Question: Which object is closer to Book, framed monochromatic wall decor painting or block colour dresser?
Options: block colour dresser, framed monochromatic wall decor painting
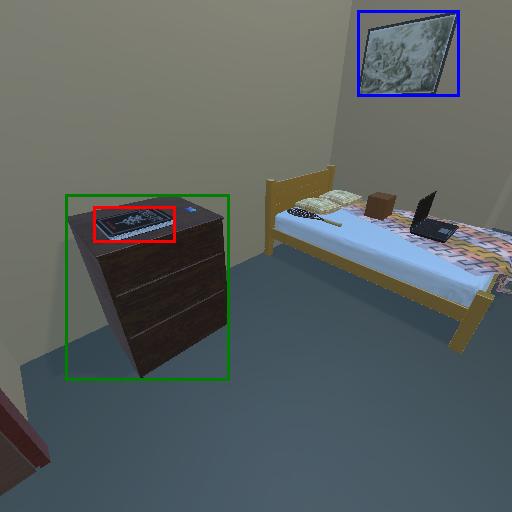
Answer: block colour dresser